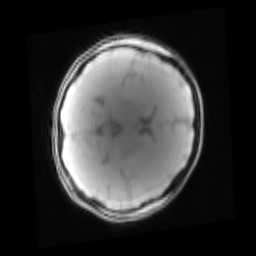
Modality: PDw
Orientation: axial
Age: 21
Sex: female
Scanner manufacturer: siemens
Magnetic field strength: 3 T
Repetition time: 0.25 s
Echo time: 0.00103 s